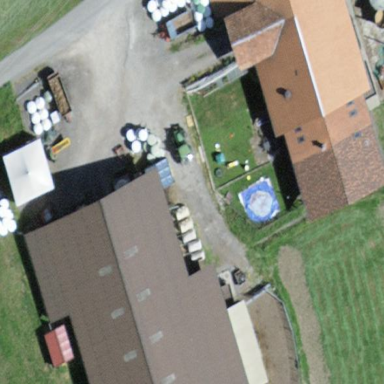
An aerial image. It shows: Farmyard area.